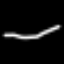
Label: line